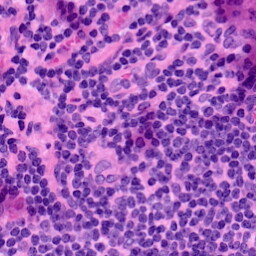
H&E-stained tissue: LymphNode